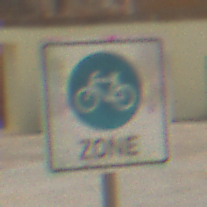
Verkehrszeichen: BeginnFahrradzone
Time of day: Midday
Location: Outdoor (Suburban)
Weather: PartlyCloudy
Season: NotSpecified
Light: Natural